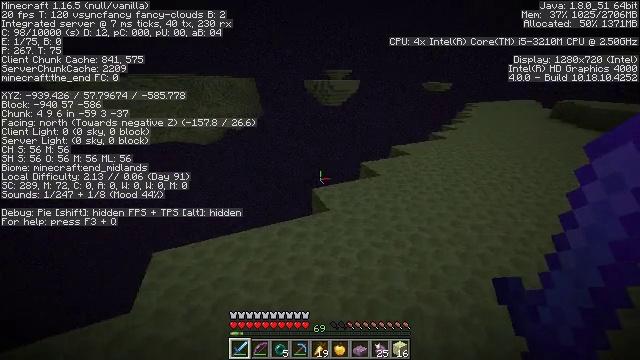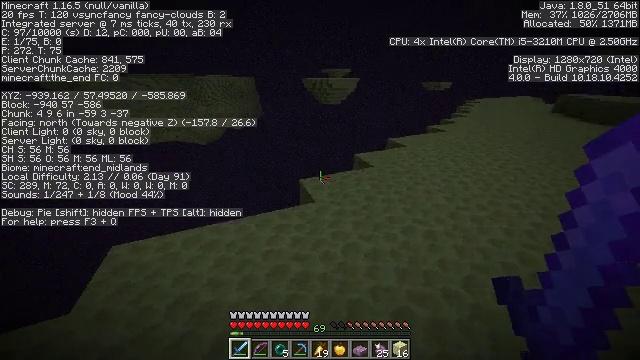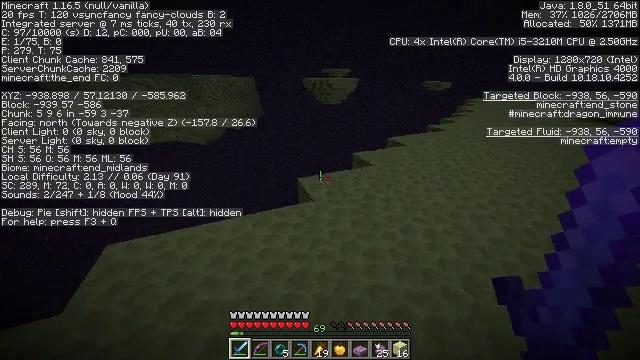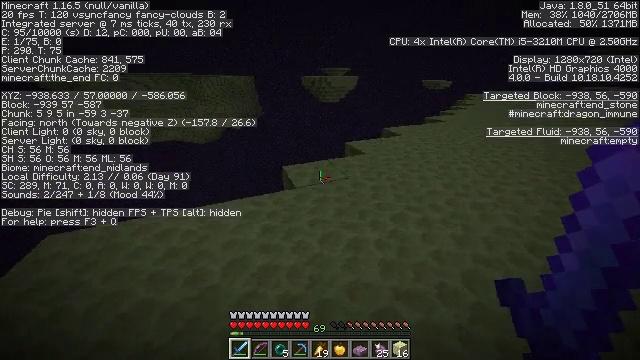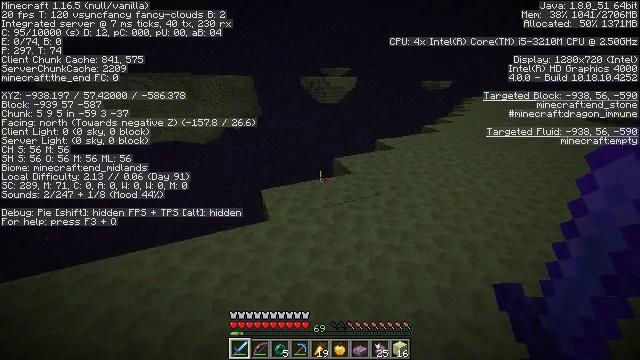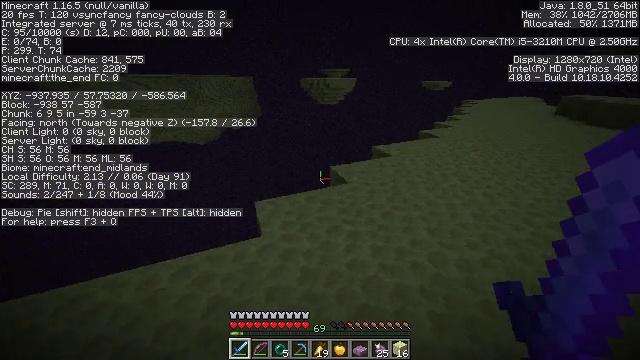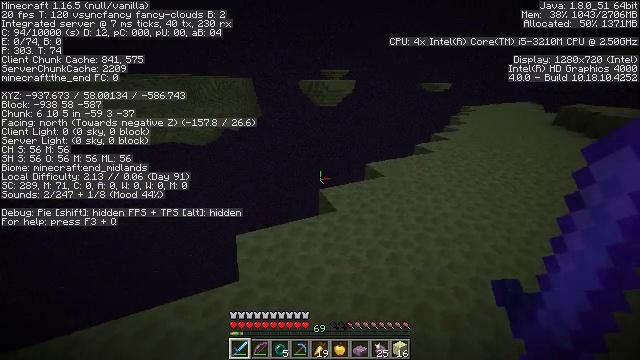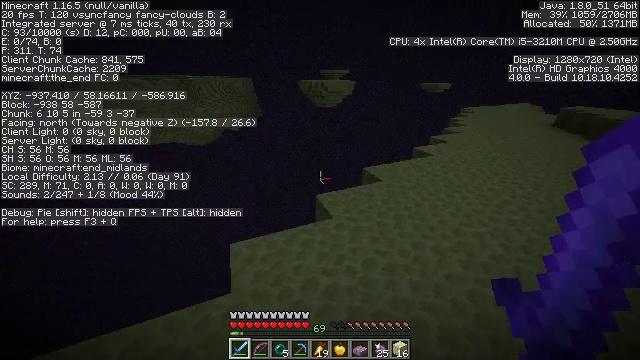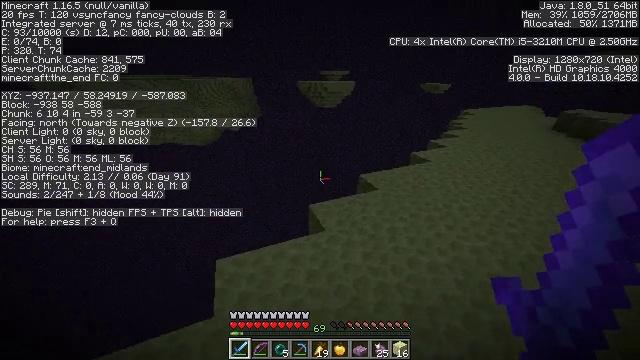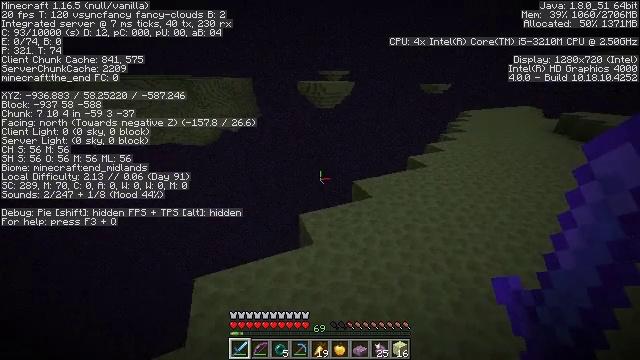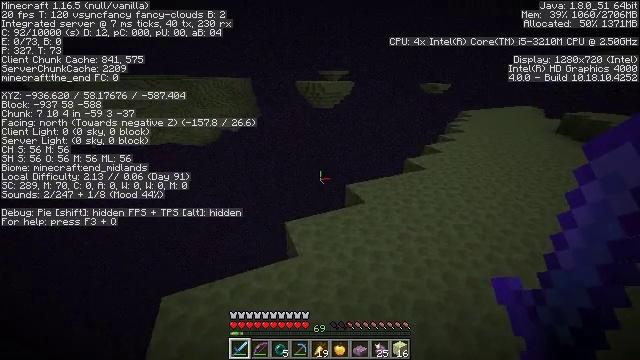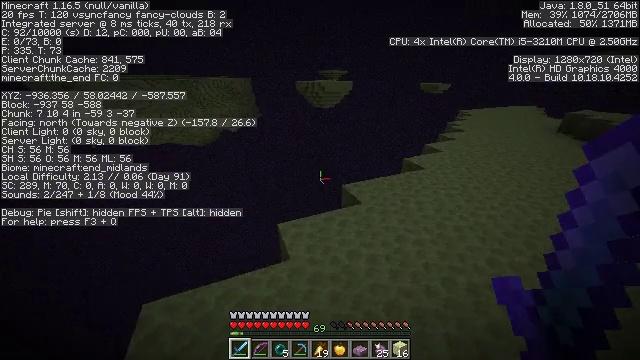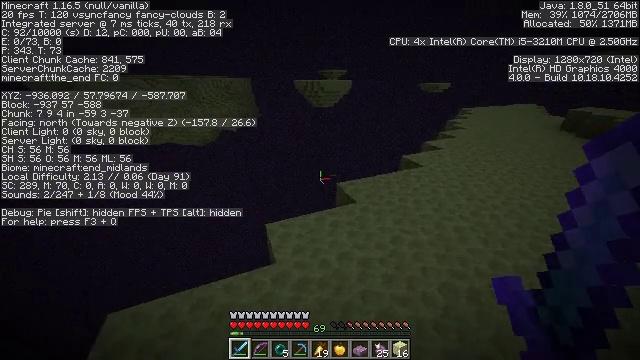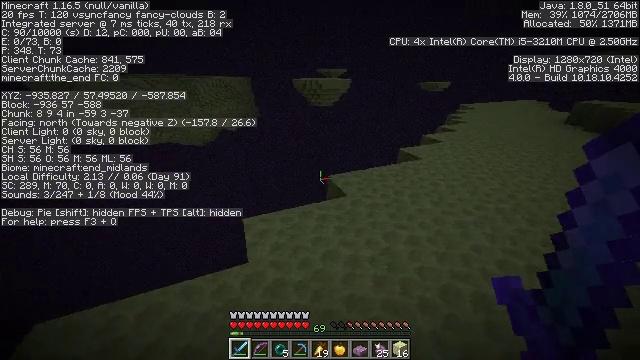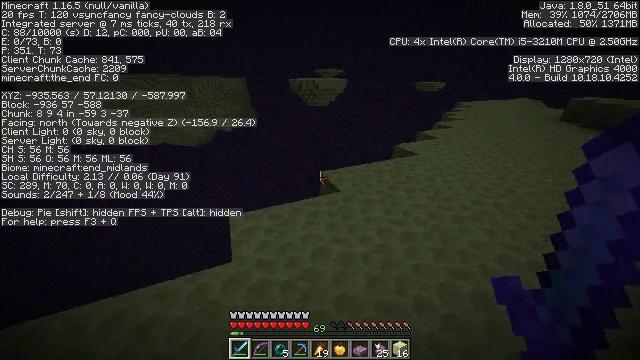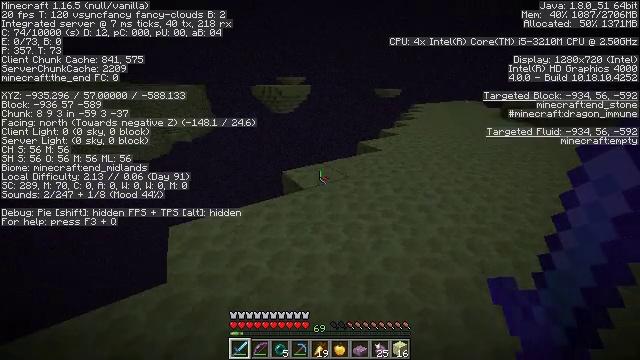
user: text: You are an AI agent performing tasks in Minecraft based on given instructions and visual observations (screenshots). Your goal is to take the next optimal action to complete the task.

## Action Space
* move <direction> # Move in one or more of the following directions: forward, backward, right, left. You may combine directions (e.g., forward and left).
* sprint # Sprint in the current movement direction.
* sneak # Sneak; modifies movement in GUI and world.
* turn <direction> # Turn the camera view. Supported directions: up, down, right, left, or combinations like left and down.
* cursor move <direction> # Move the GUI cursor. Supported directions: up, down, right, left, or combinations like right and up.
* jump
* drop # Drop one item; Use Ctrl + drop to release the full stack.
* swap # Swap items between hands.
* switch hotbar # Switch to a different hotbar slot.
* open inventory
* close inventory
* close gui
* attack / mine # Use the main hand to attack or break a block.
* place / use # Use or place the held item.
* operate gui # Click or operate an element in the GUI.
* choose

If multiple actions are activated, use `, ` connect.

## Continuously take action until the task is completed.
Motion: motion action
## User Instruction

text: Break some end stone blocks.
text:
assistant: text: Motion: move forward and move right, sprint, jump
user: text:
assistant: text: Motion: move forward and move right, sprint, jump
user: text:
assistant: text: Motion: move forward and move right, sprint, jump
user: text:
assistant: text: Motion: move forward and move right, sprint, jump
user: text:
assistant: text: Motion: move forward and move right, sprint, jump
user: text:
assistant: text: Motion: move forward and move right, sprint, jump
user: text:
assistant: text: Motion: move forward and move right, sprint, jump
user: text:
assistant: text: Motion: move forward and move right, sprint, jump
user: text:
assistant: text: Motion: move forward and move right, sprint, jump
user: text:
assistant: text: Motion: move forward and move right, sprint, jump
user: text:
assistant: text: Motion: move forward and move right, sprint, jump
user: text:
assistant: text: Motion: move forward and move right, sprint, jump
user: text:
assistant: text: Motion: move forward and move right, sprint, jump
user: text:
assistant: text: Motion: move forward and move right, sprint, jump
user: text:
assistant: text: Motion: move forward and move right, sprint, turn right and up, jump
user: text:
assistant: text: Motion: move forward and move right, sprint, turn right and up, jump
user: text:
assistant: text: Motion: move forward and move right, sprint, turn right, jump
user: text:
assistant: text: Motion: move forward and move right, sprint, jump
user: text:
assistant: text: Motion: move forward and move right, sprint, jump
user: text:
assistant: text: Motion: move forward and move right, sprint, jump
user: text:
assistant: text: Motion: move forward and move right, sprint, jump
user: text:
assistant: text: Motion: move forward and move right, sprint, jump
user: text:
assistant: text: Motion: move forward and move right, sprint, jump
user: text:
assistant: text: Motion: move forward and move right, sprint, jump
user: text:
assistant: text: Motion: move forward, sprint, jump
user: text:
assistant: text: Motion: move forward, sprint, jump
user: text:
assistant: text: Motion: move forward, sprint, jump
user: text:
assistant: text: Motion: move forward, sprint, jump
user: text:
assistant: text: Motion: move forward, sprint, jump
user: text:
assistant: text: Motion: move forward, sprint, jump